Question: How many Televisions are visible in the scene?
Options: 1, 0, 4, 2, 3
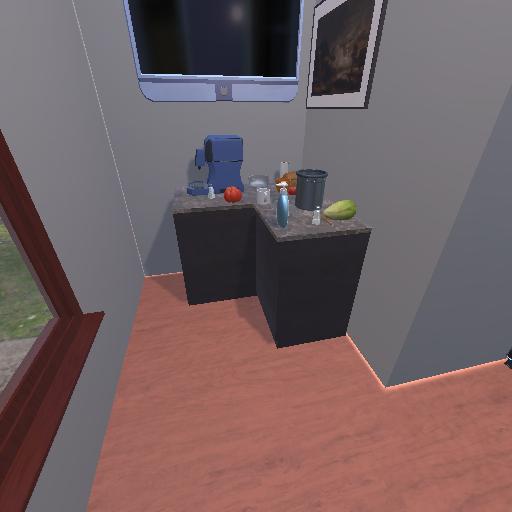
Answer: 1